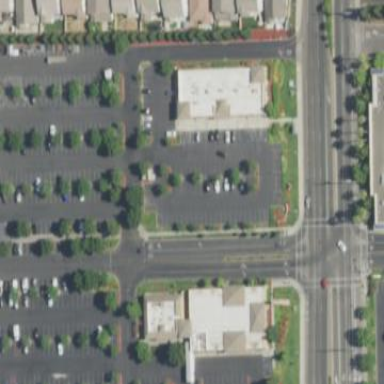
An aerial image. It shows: Parking area with asphalt surface.